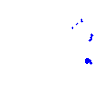
Particle: electron